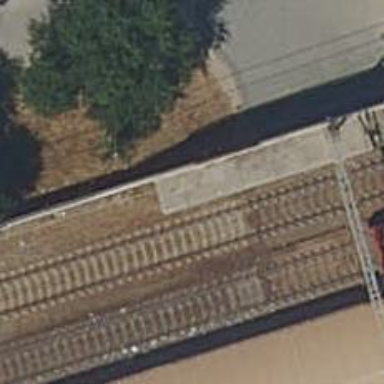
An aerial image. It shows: Bridge over electrified railway with contact line.